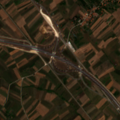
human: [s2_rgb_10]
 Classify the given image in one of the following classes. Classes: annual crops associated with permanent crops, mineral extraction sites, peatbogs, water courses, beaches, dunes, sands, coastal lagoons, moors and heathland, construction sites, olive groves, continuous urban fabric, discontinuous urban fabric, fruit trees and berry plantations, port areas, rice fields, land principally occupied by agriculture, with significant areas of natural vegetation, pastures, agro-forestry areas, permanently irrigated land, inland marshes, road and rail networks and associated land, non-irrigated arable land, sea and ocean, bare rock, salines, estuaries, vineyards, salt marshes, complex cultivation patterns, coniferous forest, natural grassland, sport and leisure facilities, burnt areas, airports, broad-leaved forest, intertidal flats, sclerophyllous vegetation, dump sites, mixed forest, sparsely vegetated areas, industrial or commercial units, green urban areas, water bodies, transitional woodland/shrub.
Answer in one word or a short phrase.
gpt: discontinuous urban fabric, non-irrigated arable land, complex cultivation patterns